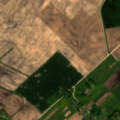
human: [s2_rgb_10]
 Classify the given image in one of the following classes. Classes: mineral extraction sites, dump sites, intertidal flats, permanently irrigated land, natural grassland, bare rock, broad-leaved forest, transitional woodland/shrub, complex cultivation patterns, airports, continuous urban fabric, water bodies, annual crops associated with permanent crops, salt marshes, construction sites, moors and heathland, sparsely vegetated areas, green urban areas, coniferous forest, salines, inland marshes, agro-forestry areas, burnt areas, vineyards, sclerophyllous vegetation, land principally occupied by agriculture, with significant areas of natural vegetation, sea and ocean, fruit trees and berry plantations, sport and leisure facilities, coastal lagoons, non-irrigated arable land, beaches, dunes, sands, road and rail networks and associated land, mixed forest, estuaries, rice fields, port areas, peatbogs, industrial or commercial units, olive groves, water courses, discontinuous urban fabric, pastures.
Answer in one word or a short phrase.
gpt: non-irrigated arable land, pastures, complex cultivation patterns, land principally occupied by agriculture, with significant areas of natural vegetation